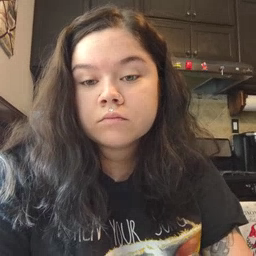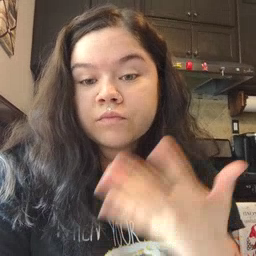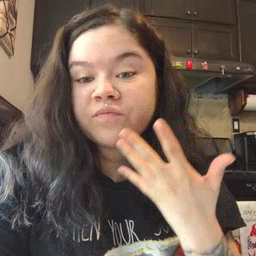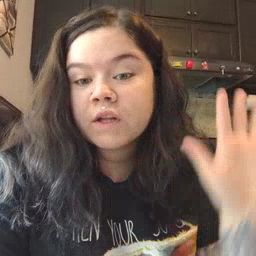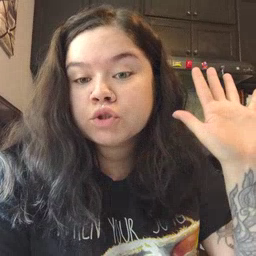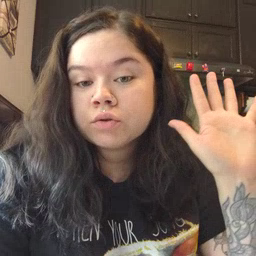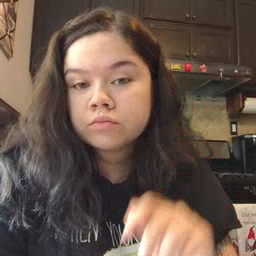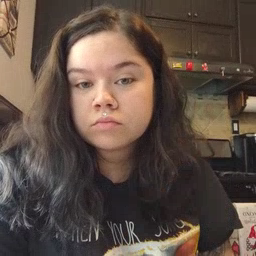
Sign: finish